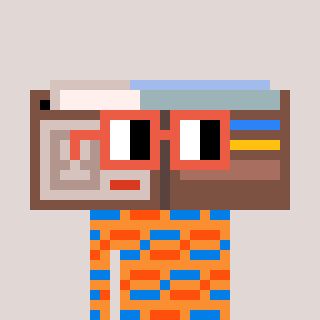
a pixel art character with square orange glasses, a wallet-shaped head and a orange-colored body on a warm background